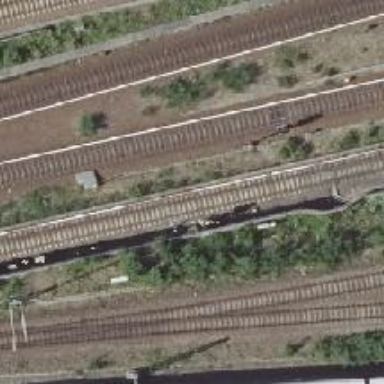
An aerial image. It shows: Railway signal.